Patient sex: F
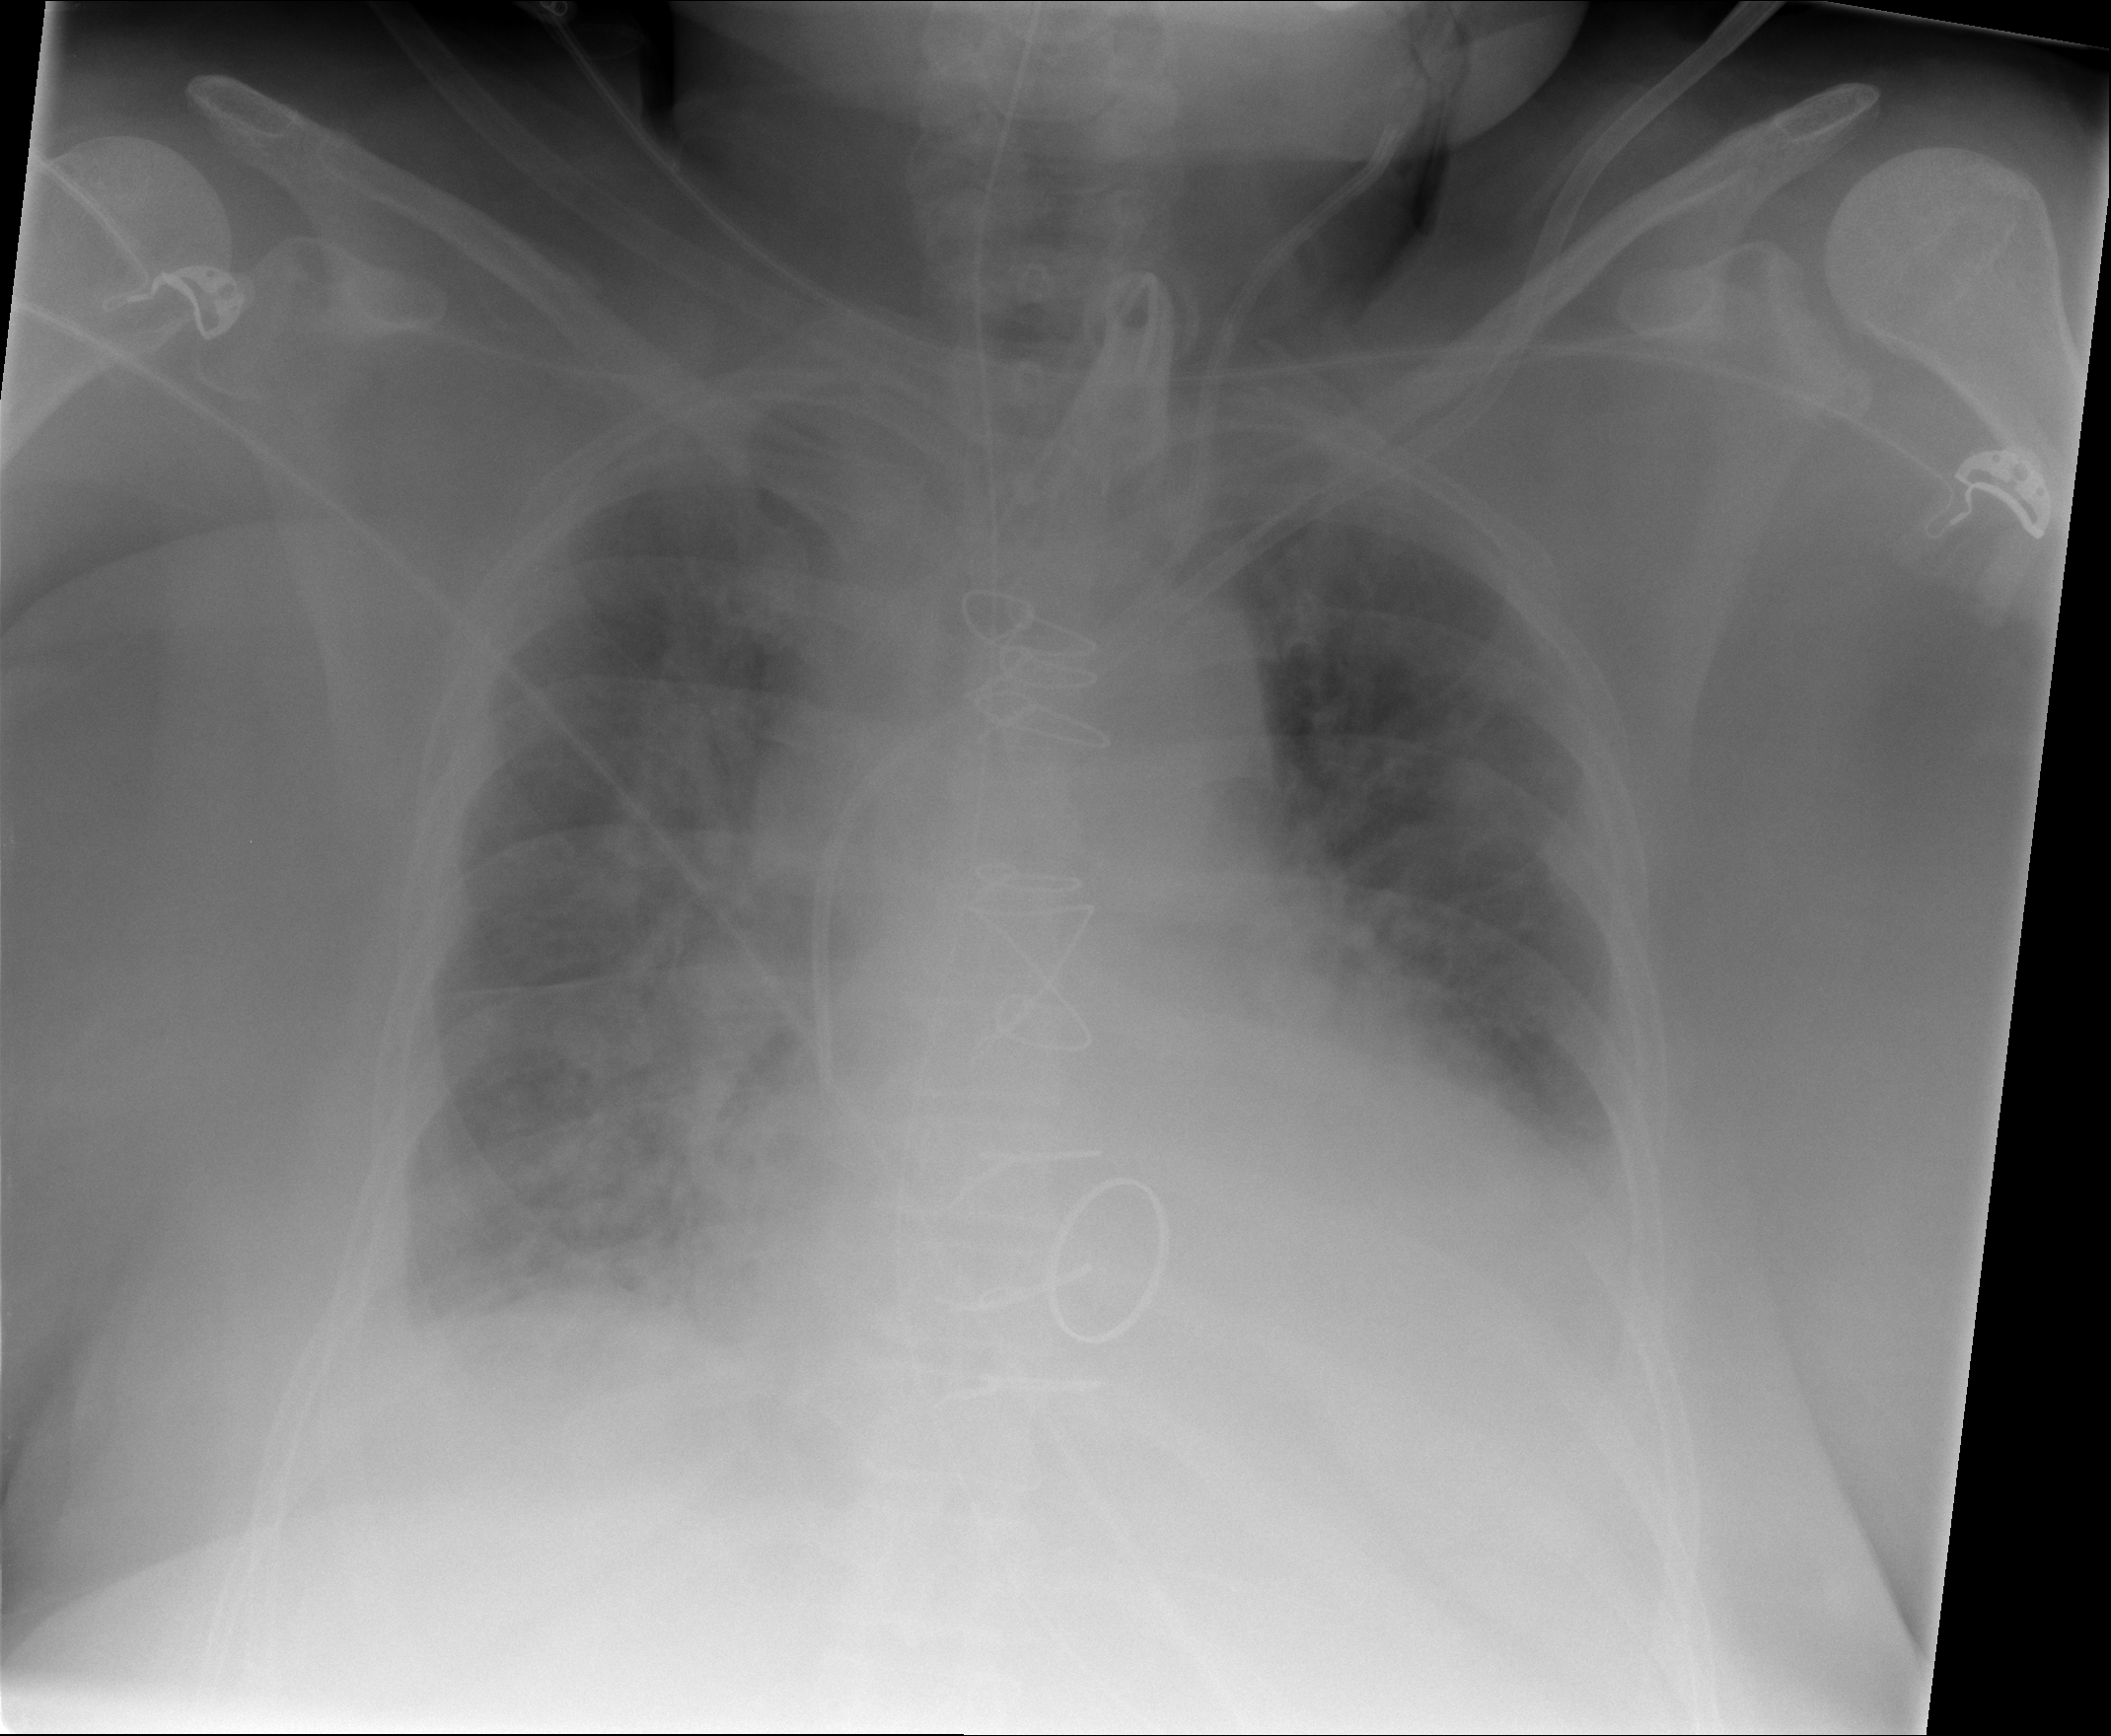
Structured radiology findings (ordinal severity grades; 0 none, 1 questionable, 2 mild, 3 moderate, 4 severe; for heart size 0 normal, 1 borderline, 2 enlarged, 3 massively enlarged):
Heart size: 2
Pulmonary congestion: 2
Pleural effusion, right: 3
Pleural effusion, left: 3
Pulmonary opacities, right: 0
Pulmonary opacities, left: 0
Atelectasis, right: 3
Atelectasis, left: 3